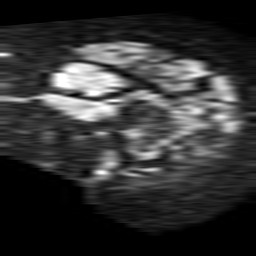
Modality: TRACE
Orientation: sagittal
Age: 84
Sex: female
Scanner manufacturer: philips
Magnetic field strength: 1.5 T
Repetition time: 3.556 s
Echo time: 0.09719 s